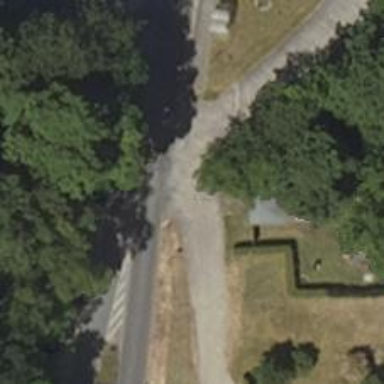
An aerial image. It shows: Driveway.